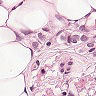
Metastatic tissue present: yes